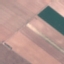
Land use / land cover: AnnualCrop